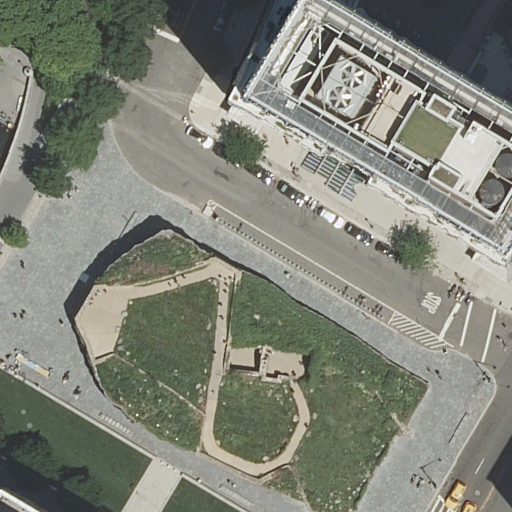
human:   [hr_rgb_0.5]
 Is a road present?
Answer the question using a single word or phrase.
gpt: yes

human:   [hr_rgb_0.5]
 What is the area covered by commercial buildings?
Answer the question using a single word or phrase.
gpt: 0m2

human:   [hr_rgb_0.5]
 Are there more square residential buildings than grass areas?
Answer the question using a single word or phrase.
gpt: no

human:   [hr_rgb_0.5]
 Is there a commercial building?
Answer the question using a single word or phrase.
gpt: no

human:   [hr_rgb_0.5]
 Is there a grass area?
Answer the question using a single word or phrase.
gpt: yes

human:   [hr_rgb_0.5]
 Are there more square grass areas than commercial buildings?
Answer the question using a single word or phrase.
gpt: no

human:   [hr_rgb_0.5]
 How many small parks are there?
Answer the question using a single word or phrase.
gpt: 0

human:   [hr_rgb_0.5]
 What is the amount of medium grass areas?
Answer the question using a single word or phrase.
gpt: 3

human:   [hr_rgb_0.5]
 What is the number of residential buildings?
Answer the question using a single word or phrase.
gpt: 2

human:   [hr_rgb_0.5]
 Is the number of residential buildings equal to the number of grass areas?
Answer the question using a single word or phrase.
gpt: no

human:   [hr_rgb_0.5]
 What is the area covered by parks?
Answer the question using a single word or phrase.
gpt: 5922m2

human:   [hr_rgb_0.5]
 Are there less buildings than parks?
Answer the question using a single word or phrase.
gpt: yes

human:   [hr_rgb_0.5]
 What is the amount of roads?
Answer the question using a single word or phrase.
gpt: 15

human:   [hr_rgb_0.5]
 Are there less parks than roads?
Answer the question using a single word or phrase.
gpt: yes

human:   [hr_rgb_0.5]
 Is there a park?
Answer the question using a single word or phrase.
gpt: yes

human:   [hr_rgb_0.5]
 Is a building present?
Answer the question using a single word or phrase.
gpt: yes

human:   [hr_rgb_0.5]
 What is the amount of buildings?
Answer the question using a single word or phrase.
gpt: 2

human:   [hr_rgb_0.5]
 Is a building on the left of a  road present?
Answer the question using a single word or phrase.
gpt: yes

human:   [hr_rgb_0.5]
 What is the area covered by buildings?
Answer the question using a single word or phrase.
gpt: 2000m2

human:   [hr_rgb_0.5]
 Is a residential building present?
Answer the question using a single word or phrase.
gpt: yes

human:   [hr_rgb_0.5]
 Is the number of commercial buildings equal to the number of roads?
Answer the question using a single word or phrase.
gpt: no

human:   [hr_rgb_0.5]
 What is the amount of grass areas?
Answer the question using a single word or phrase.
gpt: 6

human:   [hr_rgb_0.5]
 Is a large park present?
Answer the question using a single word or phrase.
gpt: yes

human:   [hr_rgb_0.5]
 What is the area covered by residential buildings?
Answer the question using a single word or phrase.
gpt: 2000m2

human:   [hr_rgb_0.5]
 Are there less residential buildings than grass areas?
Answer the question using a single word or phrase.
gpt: yes

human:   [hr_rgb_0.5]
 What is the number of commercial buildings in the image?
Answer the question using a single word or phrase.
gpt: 0

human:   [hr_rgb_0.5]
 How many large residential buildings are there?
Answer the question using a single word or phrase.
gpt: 1

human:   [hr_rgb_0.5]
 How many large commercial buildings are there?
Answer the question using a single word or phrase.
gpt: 0

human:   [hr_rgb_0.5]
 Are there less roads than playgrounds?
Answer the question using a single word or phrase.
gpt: no

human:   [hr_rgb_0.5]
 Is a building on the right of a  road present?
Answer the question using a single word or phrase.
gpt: yes

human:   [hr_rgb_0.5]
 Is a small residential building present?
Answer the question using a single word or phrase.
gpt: no

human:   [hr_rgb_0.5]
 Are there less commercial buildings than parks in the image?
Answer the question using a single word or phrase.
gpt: yes

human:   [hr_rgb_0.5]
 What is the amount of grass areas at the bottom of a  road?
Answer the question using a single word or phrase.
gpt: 6

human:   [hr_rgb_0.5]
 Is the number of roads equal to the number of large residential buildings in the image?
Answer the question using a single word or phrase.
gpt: no

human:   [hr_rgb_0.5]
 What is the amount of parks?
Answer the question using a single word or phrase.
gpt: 4

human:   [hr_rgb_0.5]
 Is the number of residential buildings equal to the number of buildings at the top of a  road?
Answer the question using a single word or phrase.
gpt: no

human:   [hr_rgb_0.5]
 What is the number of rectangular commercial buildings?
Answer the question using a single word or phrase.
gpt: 0

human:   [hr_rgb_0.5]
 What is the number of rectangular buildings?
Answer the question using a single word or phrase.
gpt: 1

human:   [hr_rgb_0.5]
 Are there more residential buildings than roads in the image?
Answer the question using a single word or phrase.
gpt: no

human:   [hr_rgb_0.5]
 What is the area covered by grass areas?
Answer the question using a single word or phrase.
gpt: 1420m2

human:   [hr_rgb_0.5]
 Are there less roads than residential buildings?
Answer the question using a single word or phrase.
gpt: no

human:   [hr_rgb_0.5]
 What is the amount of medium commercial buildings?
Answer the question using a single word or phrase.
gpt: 0

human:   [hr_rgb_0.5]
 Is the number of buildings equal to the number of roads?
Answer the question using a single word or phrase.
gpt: no

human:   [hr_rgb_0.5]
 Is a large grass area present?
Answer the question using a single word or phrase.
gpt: yes

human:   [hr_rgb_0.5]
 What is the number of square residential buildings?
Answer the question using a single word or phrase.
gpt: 0

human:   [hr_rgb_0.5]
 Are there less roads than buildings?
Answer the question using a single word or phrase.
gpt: no

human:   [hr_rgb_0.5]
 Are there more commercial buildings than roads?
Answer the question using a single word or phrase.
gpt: no

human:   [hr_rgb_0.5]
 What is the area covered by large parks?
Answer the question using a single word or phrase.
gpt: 5638m2

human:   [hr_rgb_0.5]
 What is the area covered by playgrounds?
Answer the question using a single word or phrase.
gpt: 94m2

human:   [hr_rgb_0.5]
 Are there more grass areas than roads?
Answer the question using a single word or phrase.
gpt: no

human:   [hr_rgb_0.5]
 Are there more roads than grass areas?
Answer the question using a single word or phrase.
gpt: yes

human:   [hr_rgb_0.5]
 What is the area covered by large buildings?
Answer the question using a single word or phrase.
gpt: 1501m2

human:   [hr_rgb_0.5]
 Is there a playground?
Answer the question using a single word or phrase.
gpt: yes

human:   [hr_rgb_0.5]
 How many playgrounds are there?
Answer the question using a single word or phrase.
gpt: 1

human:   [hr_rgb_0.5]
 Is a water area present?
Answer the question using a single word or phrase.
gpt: no

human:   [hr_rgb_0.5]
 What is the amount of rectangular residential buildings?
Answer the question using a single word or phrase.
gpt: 1

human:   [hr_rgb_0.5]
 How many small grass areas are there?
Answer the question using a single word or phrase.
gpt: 2

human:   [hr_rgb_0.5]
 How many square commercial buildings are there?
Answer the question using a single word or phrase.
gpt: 0

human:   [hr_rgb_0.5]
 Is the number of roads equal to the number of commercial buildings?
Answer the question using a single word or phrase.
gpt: no

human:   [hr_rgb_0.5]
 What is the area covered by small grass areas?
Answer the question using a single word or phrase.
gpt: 114m2

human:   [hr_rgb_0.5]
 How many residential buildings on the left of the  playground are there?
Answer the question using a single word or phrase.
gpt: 1

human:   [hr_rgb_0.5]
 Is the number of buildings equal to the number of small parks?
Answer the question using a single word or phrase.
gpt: no

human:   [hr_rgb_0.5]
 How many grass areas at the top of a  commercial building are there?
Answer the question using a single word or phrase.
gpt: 0

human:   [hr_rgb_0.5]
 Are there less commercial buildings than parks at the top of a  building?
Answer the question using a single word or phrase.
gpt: yes